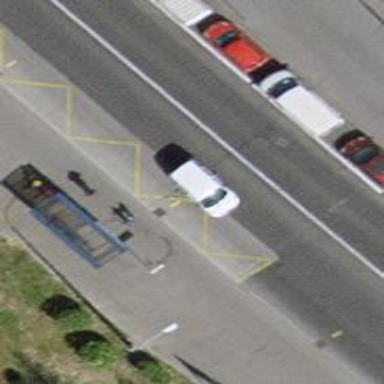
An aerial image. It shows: Bus stop for trolleybuses with designated stop position for public transport.